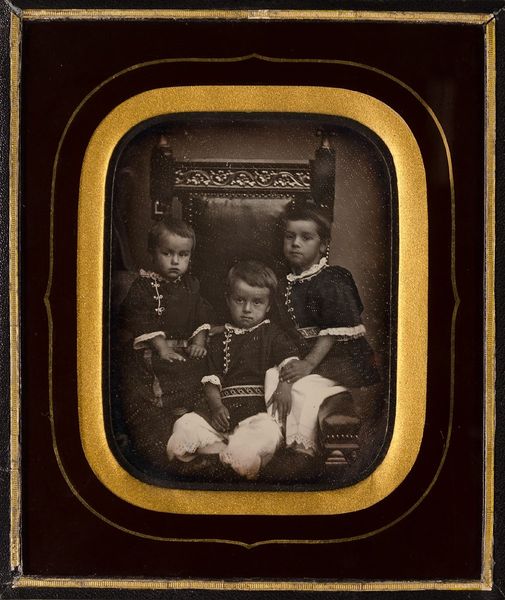
Titel: Drei unbekannte Kinder
Künstler: L. Maddaus
Standort: Hamburg
Institution: Museum für Kunst und Gewerbe Hamburg
Schlagwörter: stuhl, gruppenportrait, portrait, figur, kind, kinder, foto, fotografie, photographie, photo, repräsentation, erben, lichtbild, daguerreotypie, bildwerke, angewandte und bildende kunst, hessische systematik, porträt, porträtfotografie, porträtphotographie, hüftbild, gruppenporträt